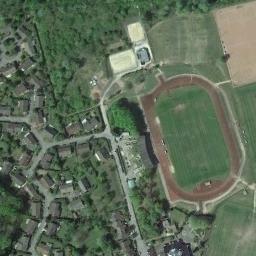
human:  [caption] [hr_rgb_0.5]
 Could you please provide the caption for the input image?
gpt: The ground track field is on a lawn and some trees and houses arranged neatly are next to the ground track field .

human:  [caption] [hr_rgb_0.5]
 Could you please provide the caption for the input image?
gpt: There are many buildings next to the ground track field .

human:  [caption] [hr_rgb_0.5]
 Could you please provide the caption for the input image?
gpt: The track and field is built on the lawn, A road away from the residential area, And there is a lot of vegetation around it .

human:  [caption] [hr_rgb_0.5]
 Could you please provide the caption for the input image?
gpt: There is a building and green space around the track .

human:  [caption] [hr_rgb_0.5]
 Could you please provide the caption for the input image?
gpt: There are many green trees beside the ground track field with a red track .